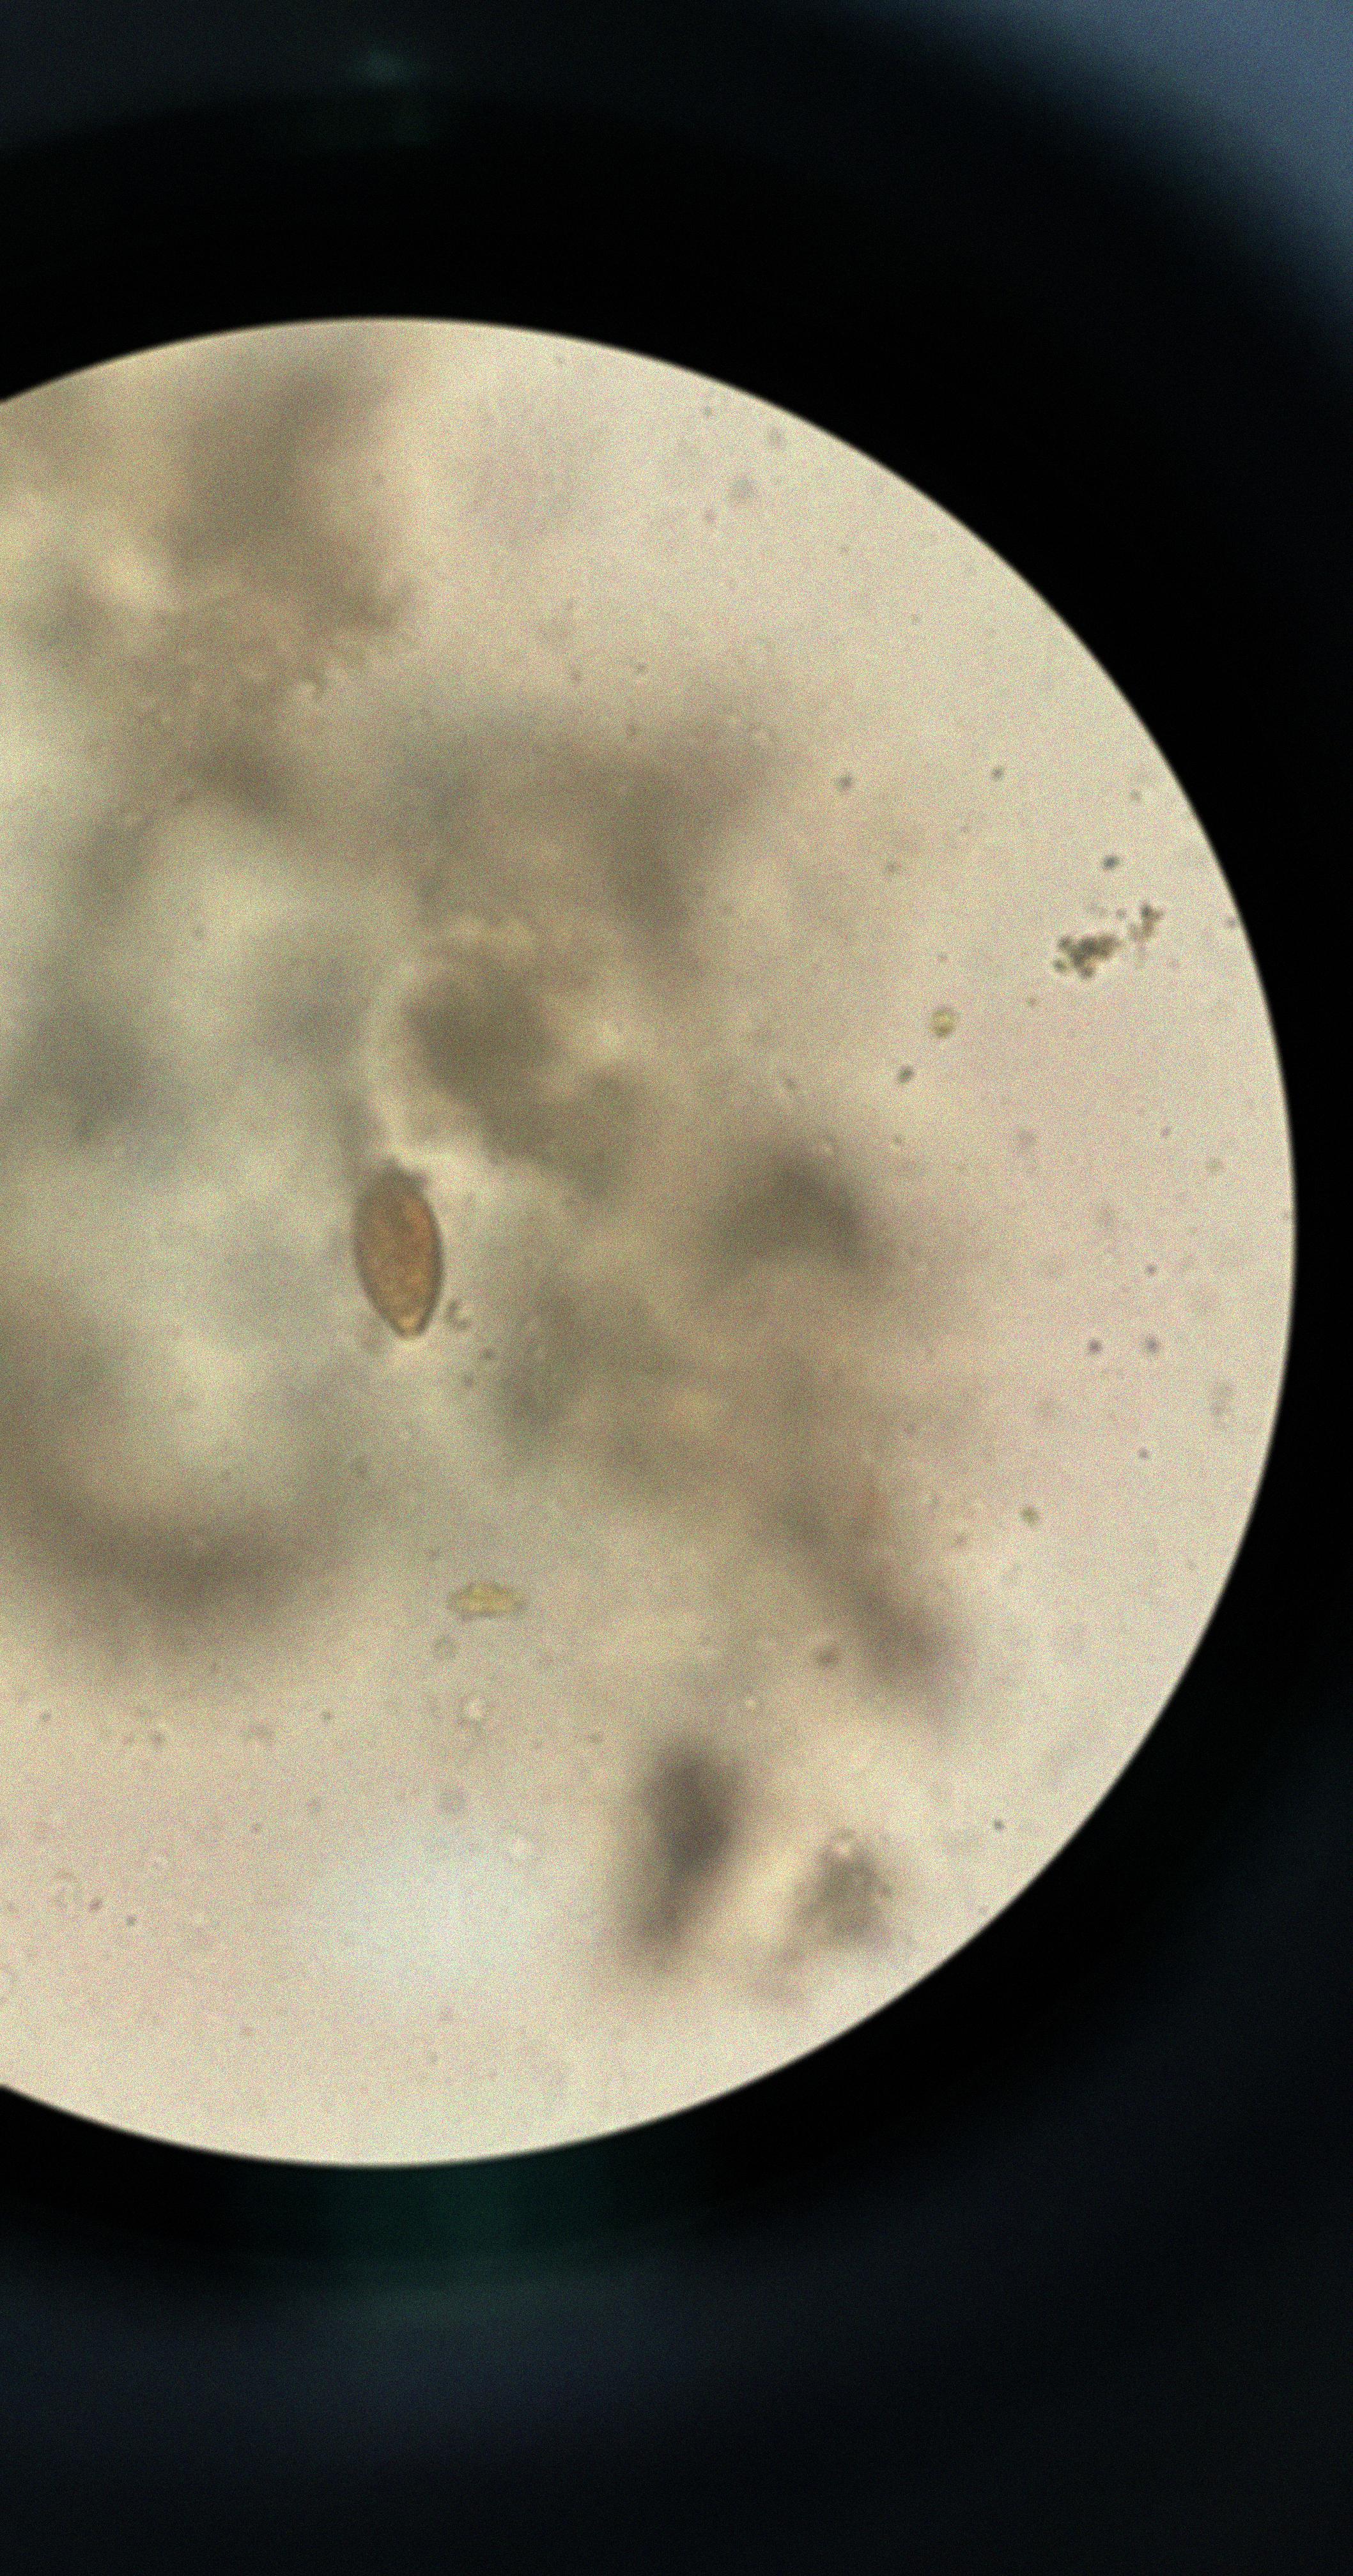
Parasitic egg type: Trichuris trichiura